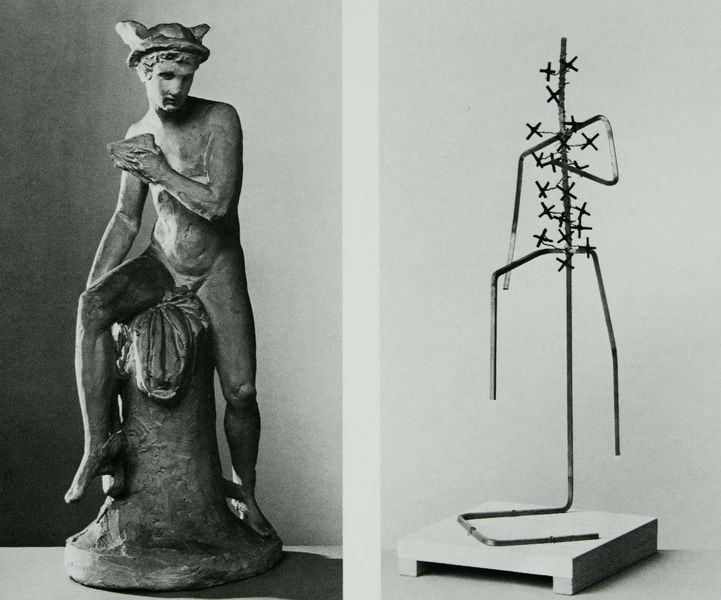
Titel: Links: Gipsmodello zu "Merkur als Argustöter", rechts: Armierung dazu
Künstler: Bertel Thorvaldsen
Standort: Kopenhagen
Institution: Thorvaldsen Museum
Schlagwörter: akt, flügel, gott, hand, körper, mann, nackt, schatten, weiß, sitzen, brust, grau, hintergrund, hut, licht, marmor, schwarz, skizze, säule, blick, tuch, jung, mütze, arme, falten, gesicht, sockel, stein, baumstamm, stamm, figur, gewand, sitzend, schulter, skulptur, statue, ton, beine, fotos, zwei, studie, moderne, abstrakt, modern, füsse, figuren, metall, gestell, gesenkt, granit, plastik, plinthe, podest, junge, scham, foto, fotografie, photographie, eisen, gerüst, haken, antike, knabe, unbekleidet, kreuz, schwarz-weiß, gebogen, helm, entwurf, reduziert, photo, flöte, jüngling, skelett, kreuze, statuen, picasso, antik, griechisch, pan, griechenland, bozzetto, montur, apoll, hermes, götterbote, merkur, amor, bote, flügelhelm, geflügelter helm, stahl, stumpf, draht, vorher nachher, baumstumpf, bozetto, apollo, produkt, mamor, rohr, widerhaken, aufbau, drähte, vergleich, junfe, stizen, photos, aufsitzen, drahtgestell, flügelschuhe, gegenüberstellung, vorbild, beginn, flügelhut, halbgott, armatur, armiereisen, ger¨st, metallplastik, nachahmung, photographien, tonbozzetto, widerhakren, zwei bilder, flüte, armierung